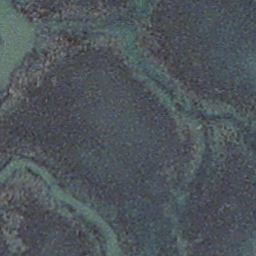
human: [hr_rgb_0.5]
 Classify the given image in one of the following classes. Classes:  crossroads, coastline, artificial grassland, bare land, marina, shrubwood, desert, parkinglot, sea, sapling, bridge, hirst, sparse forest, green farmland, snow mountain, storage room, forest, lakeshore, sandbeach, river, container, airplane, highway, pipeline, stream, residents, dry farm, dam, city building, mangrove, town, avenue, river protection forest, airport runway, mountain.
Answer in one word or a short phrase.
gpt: stream